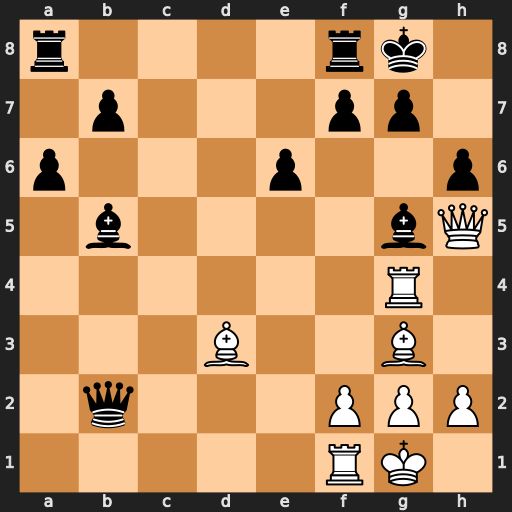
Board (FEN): r4rk1/1p3pp1/p3p2p/1b4bQ/6R1/3B2B1/1q3PPP/5RK1
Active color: w
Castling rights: -
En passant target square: -
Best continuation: Rxg5 Bxd3 Be5 hxg5 Bxb2